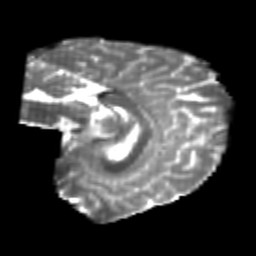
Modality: T2w
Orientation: sagittal
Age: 24
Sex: male
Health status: healthy
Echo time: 0.074 s